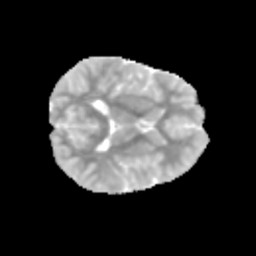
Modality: MD
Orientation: axial
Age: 11
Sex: female
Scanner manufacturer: siemens
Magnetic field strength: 3 T
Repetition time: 3.8 s
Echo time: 0.07 s